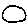
Label: circle